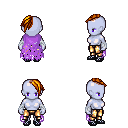
a pixel art fantasy rpg character, female body template, dark elf, purple skin, maroon tattered cape, gold greaves, dark blonde long mohawk hairstyle, white cloth bandages, ghillies, four views (front, back, left, right), 2x2 character sprite sheet, small pixel art, hard edges, no anti-aliasing